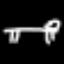
Label: bed